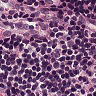
Metastatic tissue present: yes